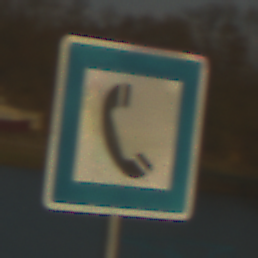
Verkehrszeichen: Fernsprecher
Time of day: SunriseSunset
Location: Outdoor (RoadRail)
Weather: PartlyCloudy
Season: NotSpecified
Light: Natural